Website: crate-barrel
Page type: billing-address
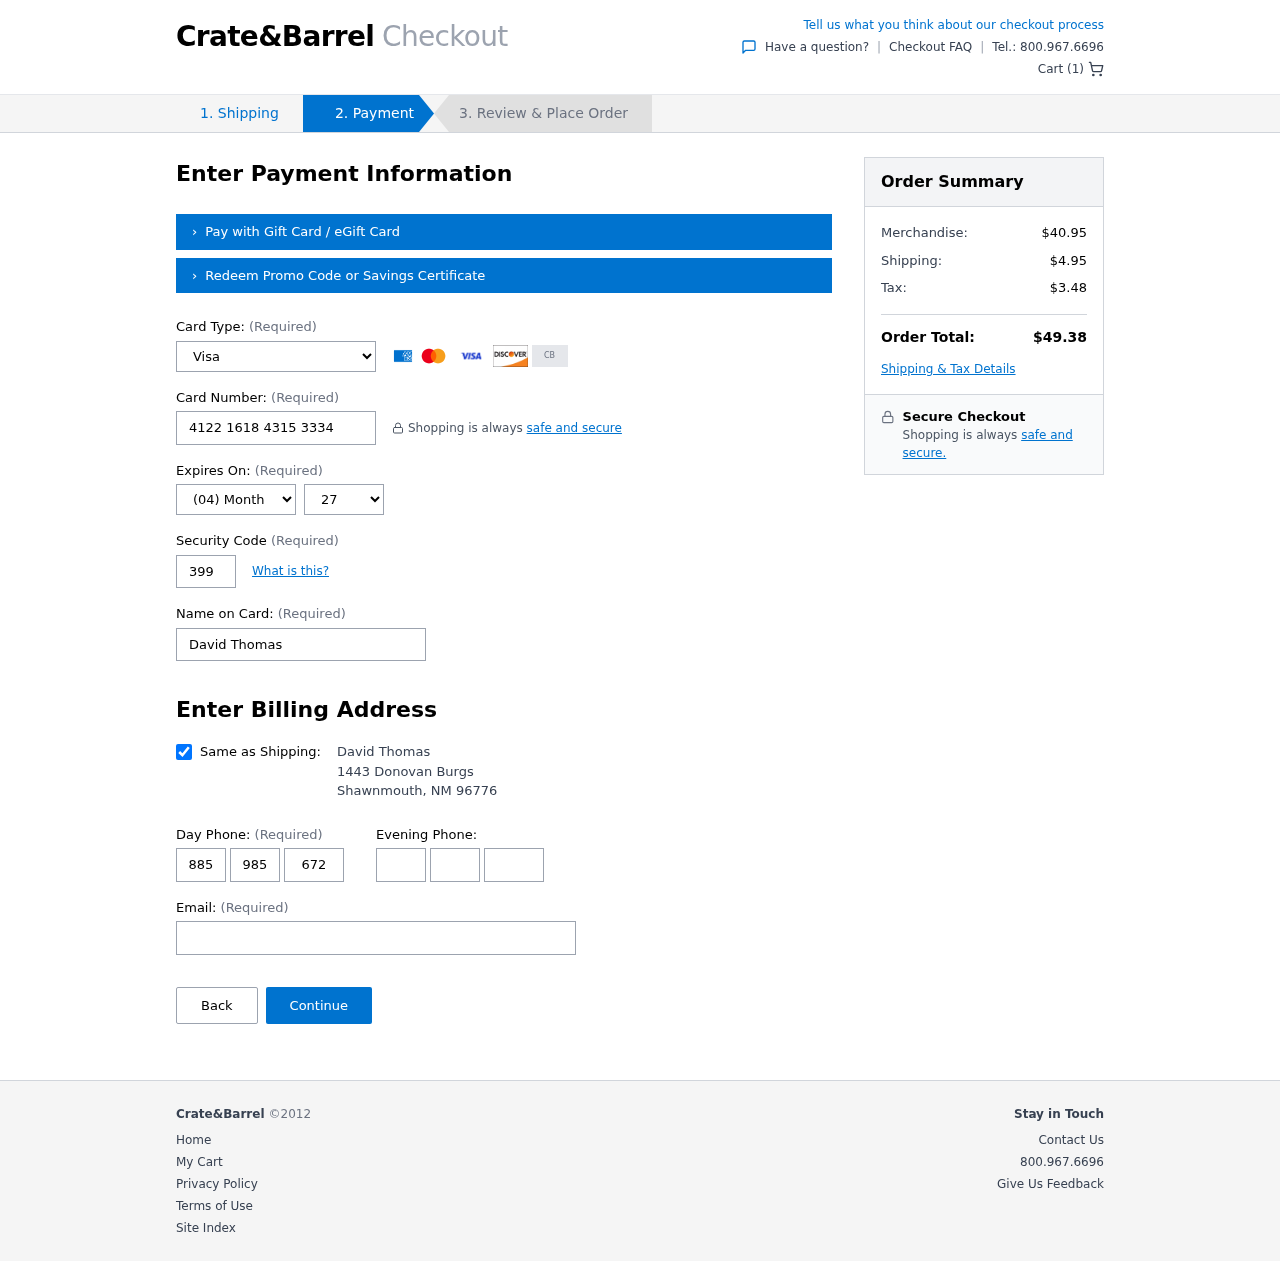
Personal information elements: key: PII_CARD_CVV
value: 399
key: PII_CARD_EXPIRY_MONTH
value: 04
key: PII_CARD_EXPIRY_YEAR
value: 27
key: PII_CARD_NUMBER
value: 4122 1618 4315 3334
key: PII_CARD_TYPE
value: Visa
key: PII_CITY
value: Shawnmouth
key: PII_EMAIL
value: david.thomas@gmail.com
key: PII_FULLNAME
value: David Thomas
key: PII_PHONE_AREA
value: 885
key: PII_PHONE_PREFIX
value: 985
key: PII_PHONE_SUFFIX
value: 6720
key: PII_POSTCODE
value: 96776
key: PII_STATE_ABBR
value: NM
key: PII_STREET
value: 1443 Donovan Burgs
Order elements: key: ORDER_NUM_ITEMS
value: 1
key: ORDER_SUBTOTAL
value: $40.95
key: ORDER_SHIPPING_COST
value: $4.95
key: ORDER_TAX
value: $3.48
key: ORDER_TOTAL
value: $49.38